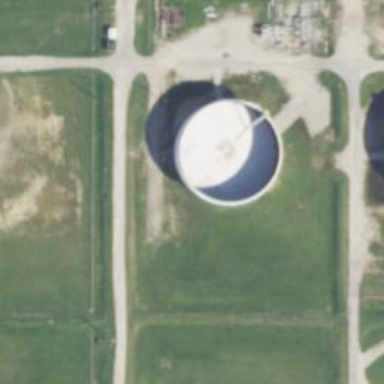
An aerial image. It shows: Storage tank building.